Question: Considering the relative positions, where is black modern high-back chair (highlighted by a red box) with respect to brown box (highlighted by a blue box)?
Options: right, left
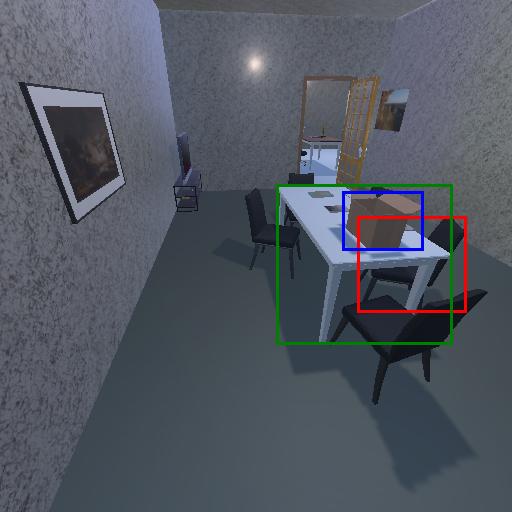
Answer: right